Question: i have following question and please help me to solve following task:
i want to create subplot in matlab which depend on loop variable,for example as i know to crate plot menu 2X2,we are doing like this
'''
subplot(2,2,1)
'''
'subplot(2,2,2')
'''
subplot(2,2,3)
subplot(2,2,4)
'''
but can i do linear form?like 1:100?or something like this ,more generally like this
'''
n=100;
for i=1:n
subplot(1,n,i)
'''
?
thanks very much
EDITED CODE
'''
function [order]=find_order(y,fs);
order=0;
n=length(y);
n1=nextpow2(n);
ndft=2^n1;
for i=1:floor(n/2)
[Pxx,f]=pburg(y,i,ndft,fs);
subplot(ndft,ndft,i);
plot(f,Pxx);
title(['order',num2str(i),'i']);
order=i;
end
end
picture :
'''

i can't understand what happens
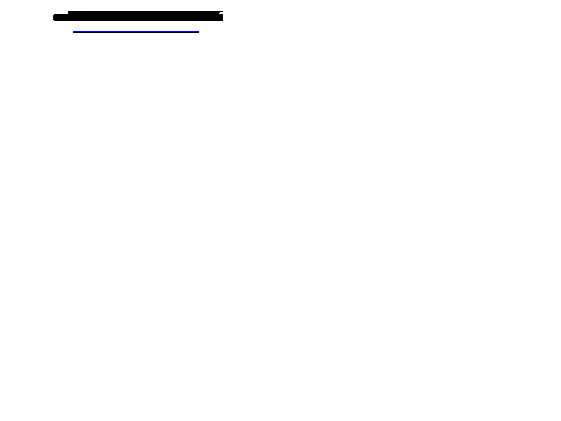
Answer: '''
%%// Data
t = 0:0.01:15*pi;
y1 = sin(t);
%%// Plot
figure,
for k=1:4
subplot(4,1,k)
plot(t((k-1)*1000+1:k*1000),y1((k-1)*1000+1:k*1000))
xlim([0 40])
end
'''

'''
%%// Data
t = 0:0.01:15*pi;
y1 = sin(t);
%%// Plot
colors=['r' 'g' ; 'y' 'k'];
figure,
for k1=1:2
for k2=1:2
subplot(2,2,(k1-1)*2+k2)
plot(t,y1,colors(k1,k2));
end
end
'''

Hopefully these demos would guide to you something meaningful for your case.